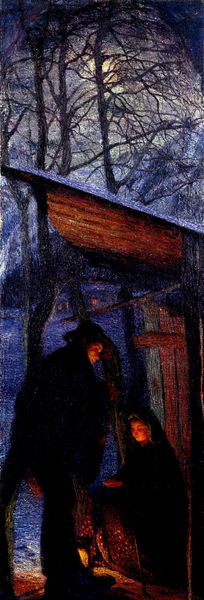
Titel: Natale, Weihnachten
Künstler: Giovanni Giacometti
Institution: Sammlung Christoph Blocher
Schlagwörter: baum, berg, blau, dunkel, feuer, gemälde, himmel, mann, schatten, weiß, bäume, gelb, grün, impressionismus, menschen, äste, braun, frau, grau, hell, holz, hut, lampe, laterne, licht, lichter, nacht, orange, schwarz, dach, haus, rot, schnee, tuch, hochformat, gesichter, arm, bibel, gesicht, lang, bild, ast, hügel, kalt, natur, zweige, hütte, gold, mantel, paar, wald, schuppen, stock, liebe, düster, man, warm, berge, dorf, winter, rast, angst, stämme, unterstand, schmal, bretter, hoch, pfosten, schimmer, mond, gogh, kälte, zweig, mondschein, nachts, wärme, schein, ehepaar, leben, geäst, warme farben, stall, maria, vordach, lichtschein, bau, josef, joseph, geburt, krippe, verschlag, mann frau, weihnachten, bauwerk, feuerschein, wärmen, eisig, van, bethlehem, feuerschimmer, 1800, kärte, verchlag, winterszene, wald und winter, hütte im wald, bäume mond, stalll, hütte3, winternacht